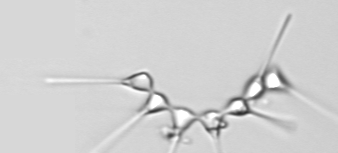
Label: Asterionellopsis_glacialis